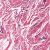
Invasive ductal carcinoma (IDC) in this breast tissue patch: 0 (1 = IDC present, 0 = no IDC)